Question: I'm a newbie at linq, Ajax and c#. I am not new to SQL Server, or VB. I am getting the error:
'''
'ReportTypeID' is not a foreign key column and cannot be used here.
'''
Yes I looked at <URL> and found one of my errors.
No, I am not using views so "<URL>" was of little use.
As far as I can tell, it is correctly configured to handle the foreign key.
The two tables are configured as follows:
'''
CREATE TABLE [dbo].[Report](
[Id] [INT] IDENTITY(1,1) NOT NULL,
[ReportTypeID] [INT] NOT NULL,
CONSTRAINT [PK_Report] PRIMARY KEY CLUSTERED
(
[Id] ASC
)WITH (PAD_INDEX = OFF, STATISTICS_NORECOMPUTE = OFF, IGNORE_DUP_KEY = OFF, ALLOW_ROW_LOCKS = ON, ALLOW_PAGE_LOCKS = ON) ON [PRIMARY]
) ON [PRIMARY]
GO
ALTER TABLE [dbo].[Report] ADD CONSTRAINT [DF_Report_ReportTypeID] DEFAULT ((1)) FOR [ReportTypeID]
GO
ALTER TABLE [dbo].[Report] WITH CHECK ADD CONSTRAINT [FK_Report_ReportType] FOREIGN KEY([ReportTypeID])
REFERENCES [dbo].[ReportType] ([TypeValue])
GO
ALTER TABLE [dbo].[Report] CHECK CONSTRAINT [FK_Report_ReportType]
GO
CREATE TABLE [dbo].[ReportType](
[TypeValue] [INT] NOT NULL,
<URL> NOT NULL,
CONSTRAINT [PK_ReportType] PRIMARY KEY CLUSTERED
(
[TypeValue] ASC
)WITH (PAD_INDEX = OFF, STATISTICS_NORECOMPUTE = OFF, IGNORE_DUP_KEY = OFF, ALLOW_ROW_LOCKS = ON, ALLOW_PAGE_LOCKS = ON) ON [PRIMARY]
) ON [PRIMARY]
GO
'''
The SQL join is as follows:
'''
SELECT * FROM Report r INNER JOIN ReportType rt ON r.ReportTypeID = rt.TypeValue
'''
Finally, the C# dbml definitions on the appropriate columns (much attenuated) are as follows:
'''
<Table Name="dbo.Report" Member="Reports">
<Type Name="Report">
<Column Name="ReportTypeID" Type="System.Int32" DbType="INT NOT NULL" CanBeNull="false" />
<Association Name="ReportType_Report" Member="ReportType" ThisKey="ReportTypeID" OtherKey="TypeValue" Type="ReportType" IsForeignKey="true" />
</Type>
</Table>
<Table Name="dbo.ReportType" Member="ReportTypes">
<Type Name="ReportType">
<Column Name="TypeValue" Type="System.Int32" DbType="INT NOT NULL" IsPrimaryKey="true" CanBeNull="false" />
<Association Name="ReportType_Report" Member="Reports" ThisKey="TypeValue" OtherKey="ReportTypeID" Type="Report" />
</Type>
</Table>
'''
The SQL works correctly and there are no dis-joins in the data, the data is correct when I step through the program. The value of the ReportTypeID=1 which is valid.
The TypeValue in the ReportType table is not auto generated, it is unique and a primary key.
I suspect this has something to do with the dbml definitions. I am still definitely missing something.
Add the visual relation. The setting is based on the other relation in the image which works.
The error is reported in the Ajax field template code "ForeignKeyRequired_Edit.ascx.cs"
'''
protected override void OnDataBinding(EventArgs e)
{
base.OnDataBinding(e);
if (Mode == DataBoundControlMode.Edit)
{
string foreignkey = ForeignKeyColumn.GetForeignKeyString(Row); // Error On This Line
ListItem item = DropDownList1.Items.FindByValue(foreignkey);
if (item != null)
{
DropDownList1.SelectedValue = foreignkey;
}
}
}
'''
I believe I found the problem, I need some documentation to find the answer.
There is a switch statement in the code that requires editing. I'm getting to my template, but not to my field.
'''
case "Source": // This Works
items = StaticCache.Sources.AsQueryable().Where(att.WhereClause).Select(r => new ListItem { Text = r.Name, Value = r.Id.ToString() }).ToArray();
break;
// Problem Code - This One Doesn't - Not Sure Which Of These To Use
case "ReportTypeTable": // Based On The Table Definition -- Internal Doc Points To This One
items = StaticCache.ReportTypes.AsQueryable().Where(att.WhereClause).Select(r => new ListItem { Text = r.TypeDescr, Value = r.TypeValue.ToString() }).ToArray();
break;
'''
The "ReportType" table is considered to be an "invalid object" by SQL Server. Could this be the problem?
I'm now looking into active directory as a possible problem. Not an active directory problem and the "invalid object" error was an intellesense problem (fixed).
I have part of the answer. The documentation is not clear. The answer lies in the dbml definition of the table. Fortunately I renamed each level of that table so that references to each of the levels of "ID" in the definition had unique, but related, names. The partial answer is to use the dbml table name. I no longer get this error. I just don't have any data in the dropdown list. See: <URL>
in that order. (The first explains the answer to the second)
Finally, getting rid of all of the garbage tests and going back to the dynamic object did the job.
'''
<asp:DynamicControl runat="server" DataField="ReportTypeTable" DataValueField="TypeValue" DataTextField="TypeDescr" Mode="Edit" UIHint="ForeignKeyRequired" CssClass="general" />
'''
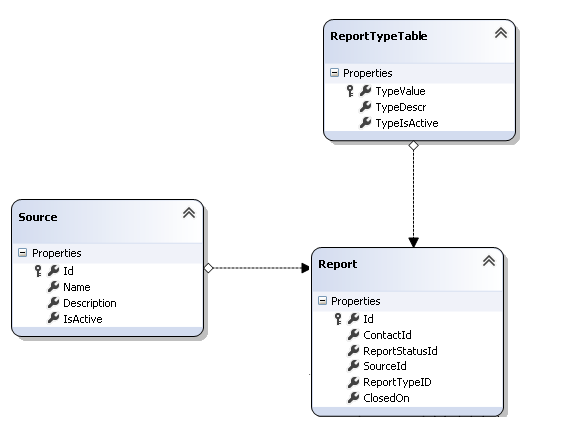
Answer: The documentation is not clear. The answer lies in the DBML definition of the table. Fortunately I renamed each level of that table so that references to each of the levels of "ID" in the definition had unique, but related, names. The partial answer is to use the DBML table name. I no longer get this error. I just don't have any data in the dropdown list. See: <URL>
in that order. (The first explains the answer to the second)
Finally, I went back to the original definition of the object and added the "DataValueField" and the "DataTextField" to the control. It now works as needed.
'''
<asp:DynamicControl runat="server" DataField="ReportTypeTable" DataValueField="TypeValue" DataTextField="TypeDescr" Mode="Edit" UIHint="ForeignKeyRequired" CssClass="general" />
'''